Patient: sex M, age 80
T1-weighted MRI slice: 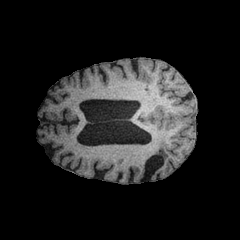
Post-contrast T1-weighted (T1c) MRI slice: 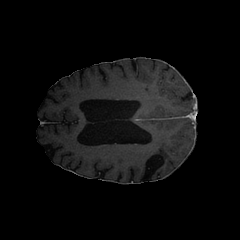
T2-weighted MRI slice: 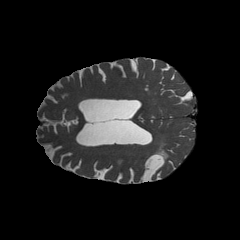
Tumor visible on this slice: no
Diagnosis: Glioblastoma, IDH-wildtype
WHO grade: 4